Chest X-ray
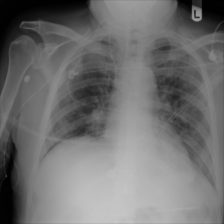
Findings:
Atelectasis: negative
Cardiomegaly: negative
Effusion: negative
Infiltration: positive
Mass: negative
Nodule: negative
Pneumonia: negative
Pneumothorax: negative
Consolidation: negative
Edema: negative
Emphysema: negative
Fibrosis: negative
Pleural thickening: negative
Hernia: negative